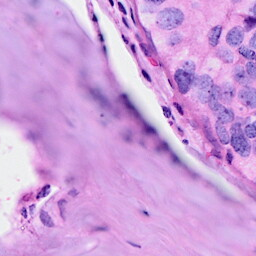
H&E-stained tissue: Breast